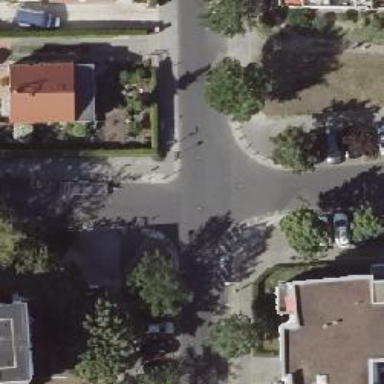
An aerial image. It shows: Footway with asphalt surface and crossing.